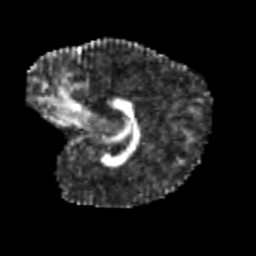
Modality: FA
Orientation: sagittal
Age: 8
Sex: female
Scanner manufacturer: siemens
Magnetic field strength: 3 T
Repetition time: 3.8 s
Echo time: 0.07 s